Question: Count the number of objects in the diagram.
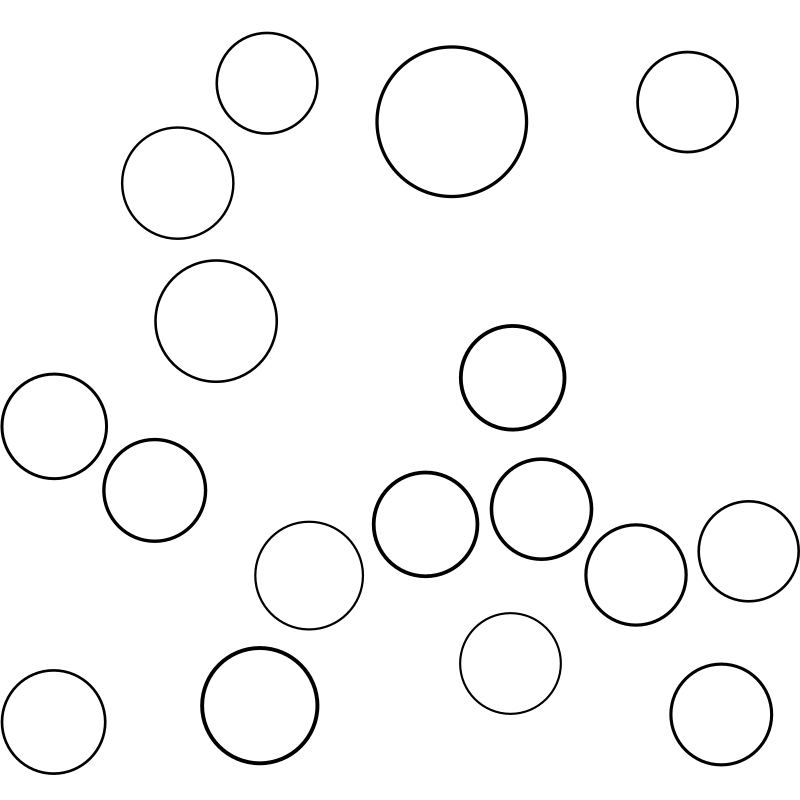
Answer: 17